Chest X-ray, PA view. Patient: 38 years old, sex M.
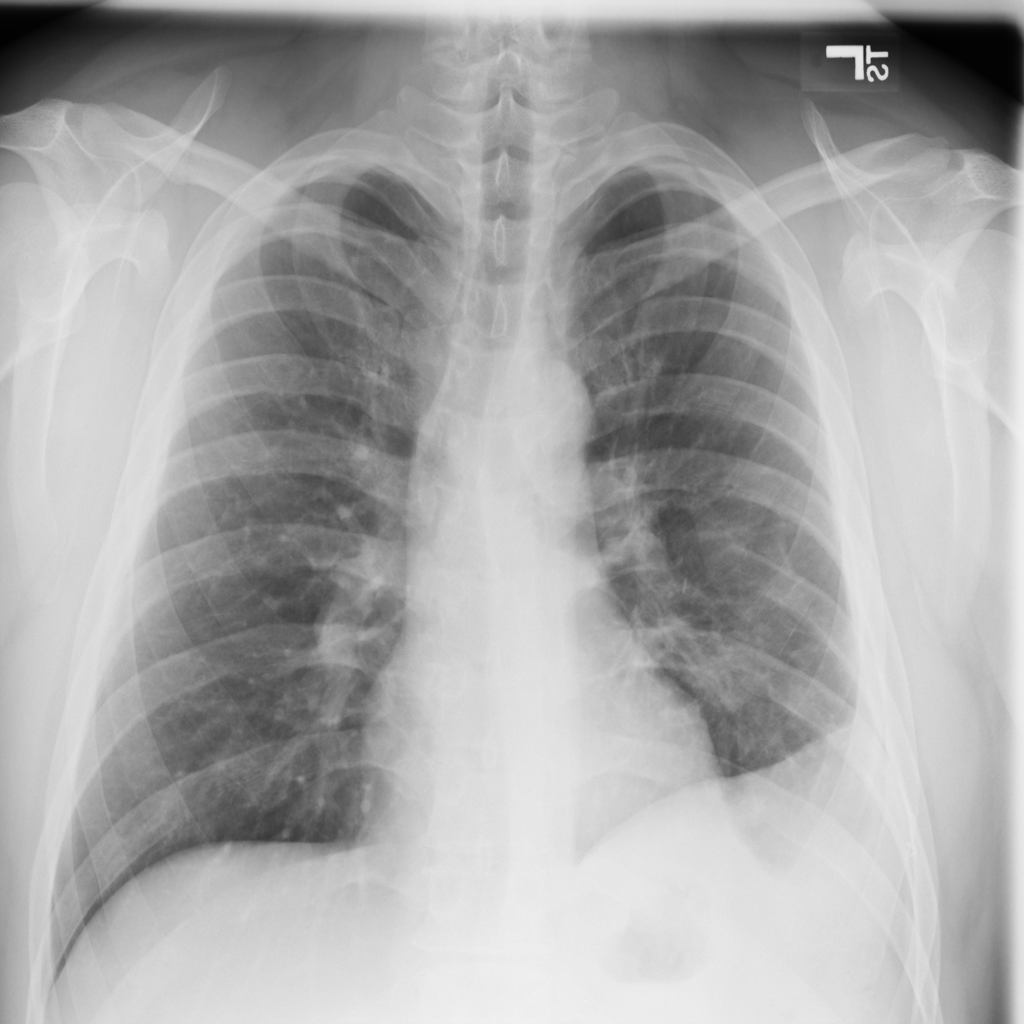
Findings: No Finding